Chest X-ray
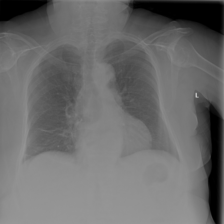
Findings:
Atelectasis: positive
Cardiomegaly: negative
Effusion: negative
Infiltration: negative
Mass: negative
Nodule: negative
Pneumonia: negative
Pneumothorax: negative
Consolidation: negative
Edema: negative
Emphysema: negative
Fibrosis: negative
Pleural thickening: negative
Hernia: positive